RGB frame:
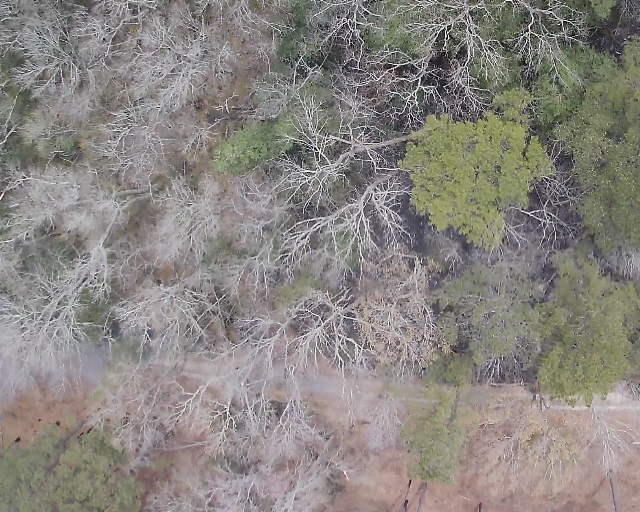
Thermal frame:
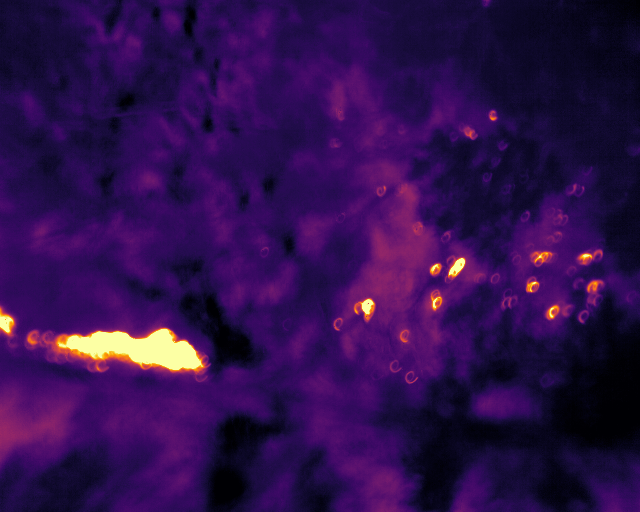
Captured: 2026-02-26 03:06:41
Pixels at or above 80 °C: 1941 (fraction of frame: 0.005923)